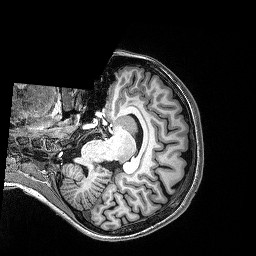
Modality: T1w
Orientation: axial